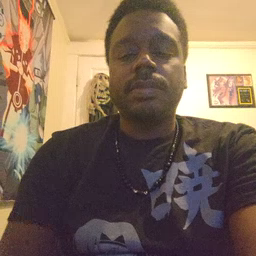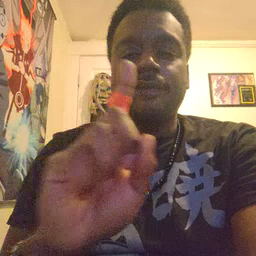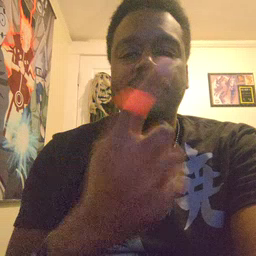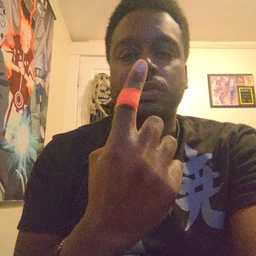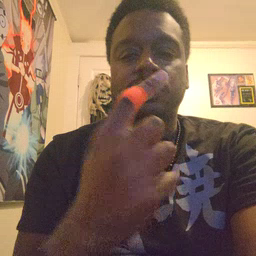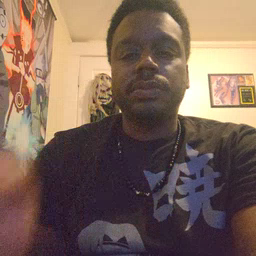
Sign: first